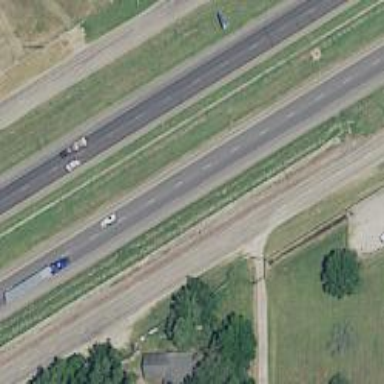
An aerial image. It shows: Tertiary road with frontage road.